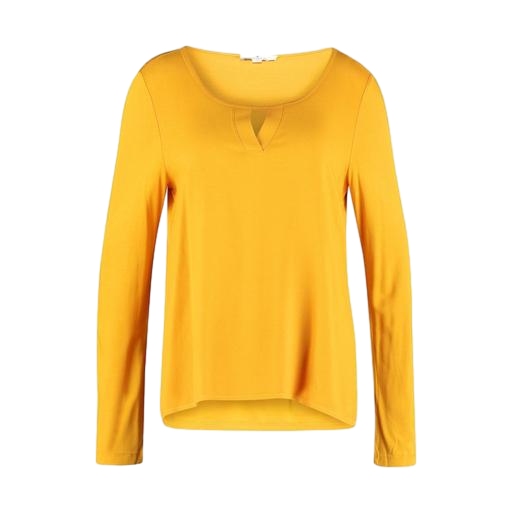
yellow iconic women's long-sleeved t-shirt, yellow long sleeve shirt, yellow scoop tee, white background